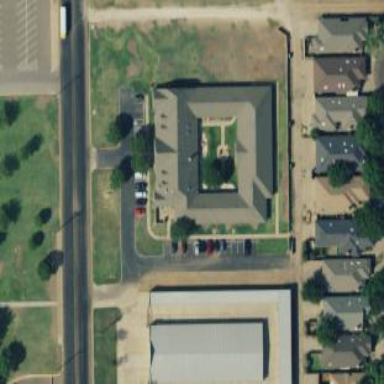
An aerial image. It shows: Building.